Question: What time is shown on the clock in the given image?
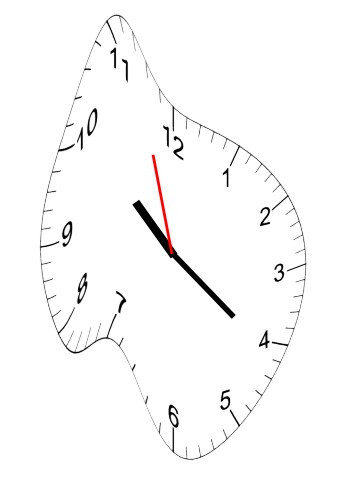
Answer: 10:20:57